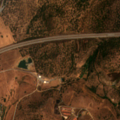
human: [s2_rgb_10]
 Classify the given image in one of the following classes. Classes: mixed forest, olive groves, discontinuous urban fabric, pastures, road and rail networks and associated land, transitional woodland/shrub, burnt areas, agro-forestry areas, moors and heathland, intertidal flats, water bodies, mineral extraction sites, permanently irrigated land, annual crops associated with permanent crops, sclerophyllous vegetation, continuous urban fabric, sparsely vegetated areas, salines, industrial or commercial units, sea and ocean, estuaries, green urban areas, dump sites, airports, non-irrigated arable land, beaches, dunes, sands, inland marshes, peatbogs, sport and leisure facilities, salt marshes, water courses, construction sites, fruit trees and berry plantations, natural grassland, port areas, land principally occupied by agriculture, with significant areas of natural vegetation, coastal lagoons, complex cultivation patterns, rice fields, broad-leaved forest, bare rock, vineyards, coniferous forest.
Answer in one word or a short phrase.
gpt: mineral extraction sites, non-irrigated arable land, pastures, agro-forestry areas